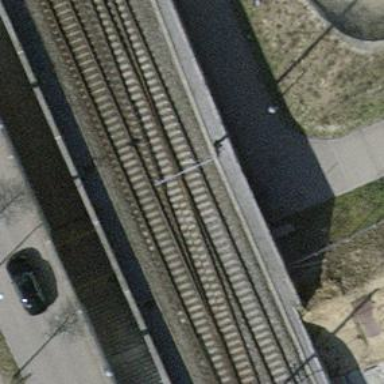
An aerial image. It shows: Single-track electrified railway with contact line.